Question: Thanks so much for your help. I hoped the code below would give me a table that can be scrolled horizontally, but instead it cuts off the left side of the table. I'll give a screenshot below. I tried using different overflow tags with no luck (including overflow:auto) - all I managed to do was get a greyed out scroll bar:
'''
<html>
<head>
<style>
#myTable {
font-size: 5em;
overflow: visible;
overflow: scroll;
font-style: bold;
}
</style>
</head>
<body>
<p>
<div id="myTable"><table border="1" align="right"><tr>
<th>SomeHeaderX</th><th>SomeHeaderyY</th><th>SomeHeaderZ</th>
<th>SomeHeaderABC</th><th>SomeHeaderABC</th><th>SomeHeaderABC</th>
<th>SomeHeaderABC</th><th>SomeHeaderABC</th><th>SomeHeaderABC</th>
<th>SomeHeaderABC</th><th>SomeHeaderABC</th><th>SomeHeaderABC</th>
<th>SomeHeaderABC</th><th>SomeHeaderABC</th><th>SomeHeaderABC</th>
<th>SomeHeaderABC</th><th>SomeHeaderABC</th><th>SomeHeaderABC</th>
<th>SomeHeaderABC</th></tr><tr><td>DataABC</td><td>DataABC</td>
<td>DataABC</td><td>DataABC</td><td>DataABC</td><td>DataABC</td>
<td>DataABC</td><td>DataABC</td><td>DataABC</td><td>DataABC</td>
<td>DataABC</td><td>DataABC</td><td>DataABC</td><td>DataABC</td>
<td>DataABC</td><td>DataABC</td><td>DataABC</td><td>DataABC</td>
<td>DataABC</td></tr></table></div>
</p></body>
</html>
'''
Here's the output I'm getting:

Any help on getting this table or even whole page to be scrollable would be great.
Thanks again.
Here is a <URL>
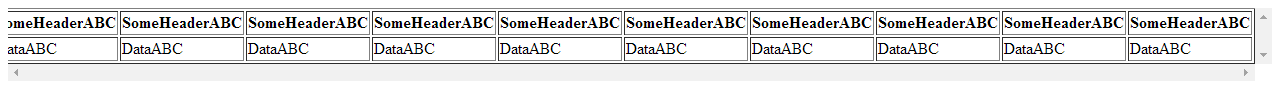
Answer: Remove the align right in your table. It seems to fix it...
'''
...
<div id="myTable"><table border="1"><tr>
...
'''
Edit: Here is a <URL> of it working